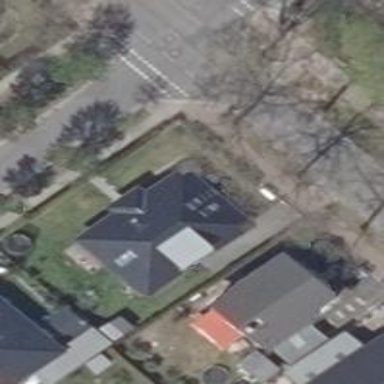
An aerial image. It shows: Simple house.